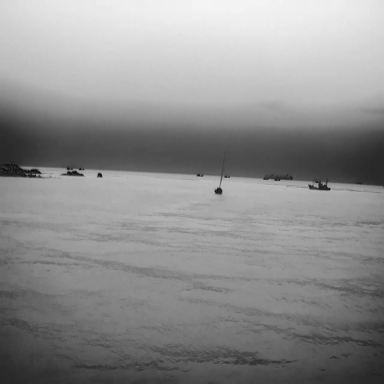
There are ten objects shown in the infrared image, including eight bulk_carriers, a sailboat, and a fishing_boat.